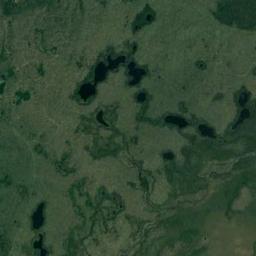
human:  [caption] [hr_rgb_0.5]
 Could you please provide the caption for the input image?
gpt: The wetland consists of green plants and water .

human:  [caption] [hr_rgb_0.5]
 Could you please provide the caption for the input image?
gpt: There is a large land mixed with green and brown in the river in a wetland .

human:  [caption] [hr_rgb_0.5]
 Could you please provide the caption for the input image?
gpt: There are some different areas of water surrounded by wetlands .

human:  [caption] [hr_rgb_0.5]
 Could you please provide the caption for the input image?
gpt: This wetland is totally covered with vegetation .

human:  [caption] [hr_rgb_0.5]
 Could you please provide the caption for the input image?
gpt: There are many green areas and some water areas on the wetland .